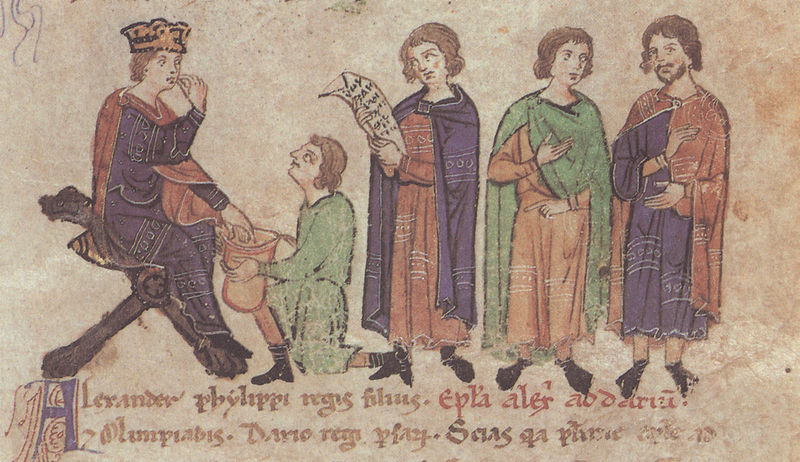
Titel: Alexanderroman
Institution: Leipzig, Stadtbibliothek
Schlagwörter: blau, gemälde, hand, mann, umhang, grün, menschen, sitzen, braun, bunt, finger, mund, männer, orange, schwarz, stuhl, zeichnung, blick, rot, beige, muster, ornament, bart, stehen, gewand, mantel, blatt, krone, schrift, schuhe, farbe, lila, violett, könig, thron, essen, knie, nahrung, seite, text, knien, mäntel, herrscher, beutel, tasche, kniend, mittelalter, knieen, umhänge, kutten, zeilen, eimer, handschrift, latein, buchmalerei, minnesänger, alexander, lika, könig#